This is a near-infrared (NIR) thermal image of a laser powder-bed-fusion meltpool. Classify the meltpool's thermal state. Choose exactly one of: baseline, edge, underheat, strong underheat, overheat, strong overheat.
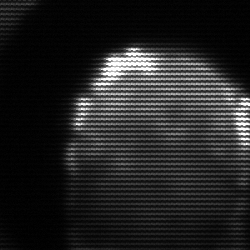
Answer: edge